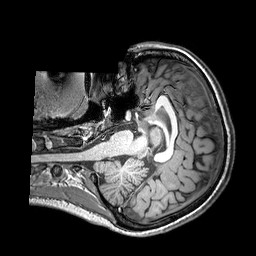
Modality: T1w
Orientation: axial
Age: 20
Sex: female
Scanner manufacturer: philips
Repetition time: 0.008957 s
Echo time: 0.0046 s